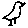
Label: bird